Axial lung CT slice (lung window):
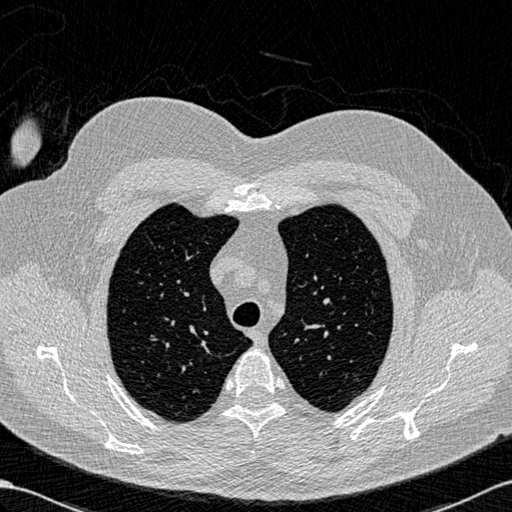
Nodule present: no